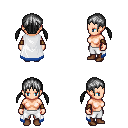
a pixel art fantasy rpg character, female body template, human, light skin, white trimmed cape, white pants, gray twin-tailed hairstyle, cloth bracers, brown shoes, four views (front, back, left, right), 2x2 character sprite sheet, small pixel art, hard edges, no anti-aliasing